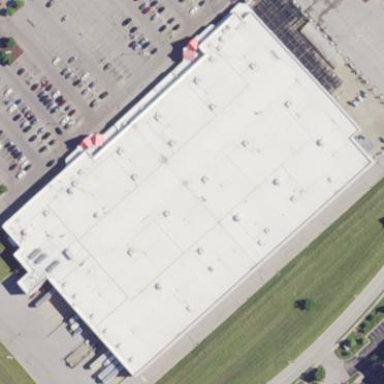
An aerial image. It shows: Supermarket located in building.